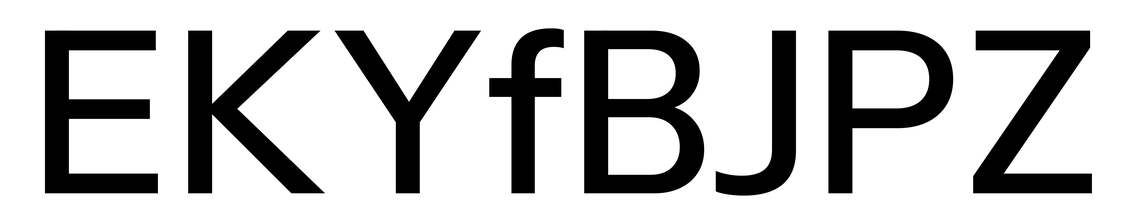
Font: InstrumentSans_Medium